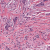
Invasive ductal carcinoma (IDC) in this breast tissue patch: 1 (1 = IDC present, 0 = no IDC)